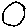
Label: circle